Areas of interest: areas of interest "Park Square"
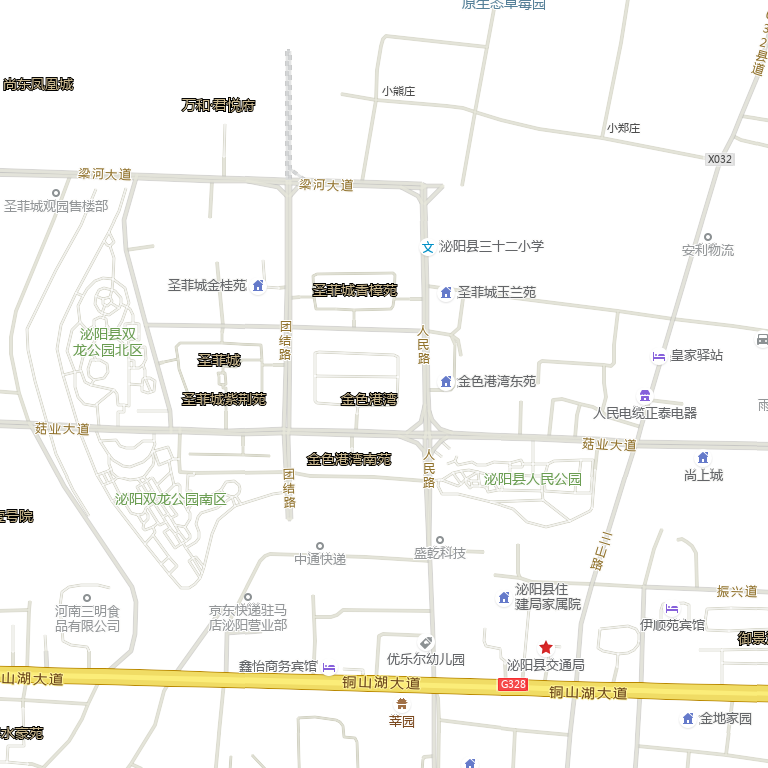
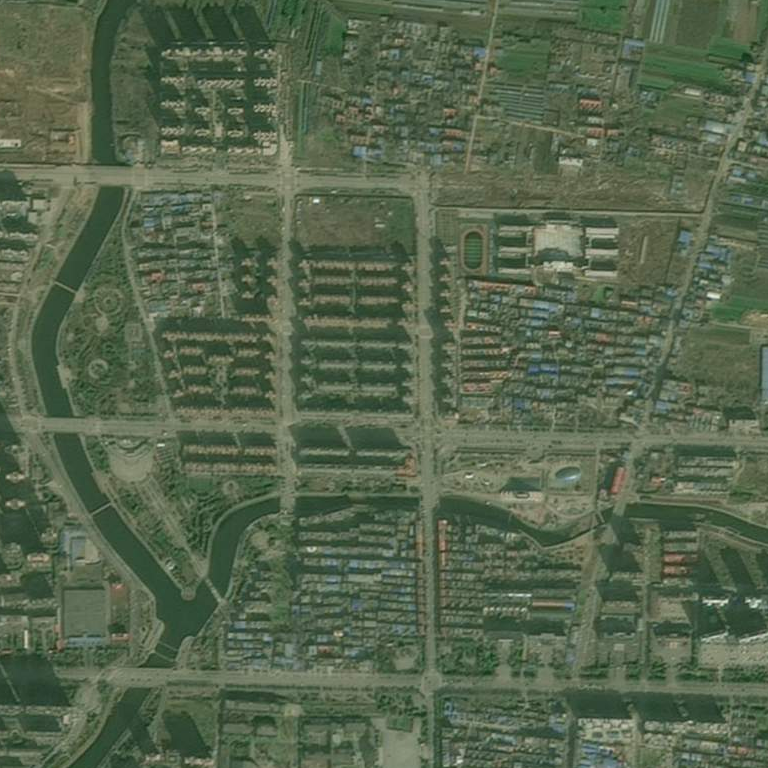